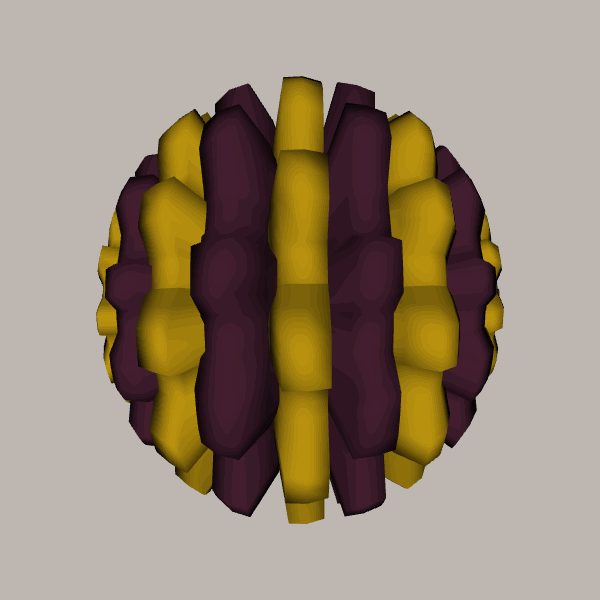
Background: light